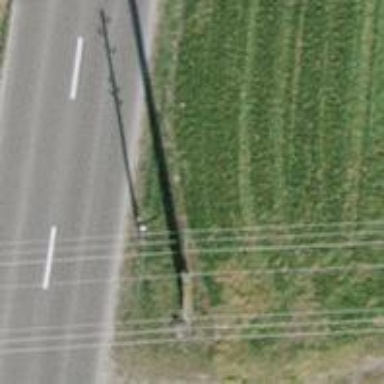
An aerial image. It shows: Power pole.